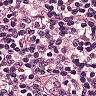
Metastatic tissue present: no